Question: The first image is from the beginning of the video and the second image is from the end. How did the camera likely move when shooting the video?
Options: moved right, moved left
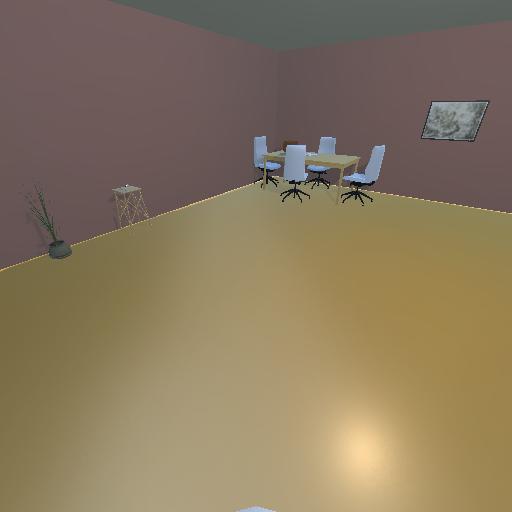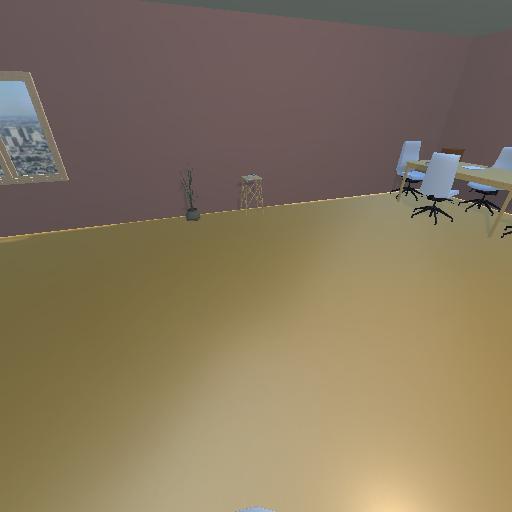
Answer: moved right